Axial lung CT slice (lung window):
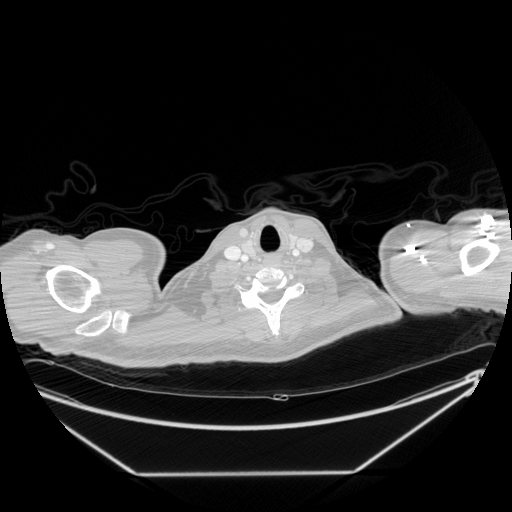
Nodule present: no